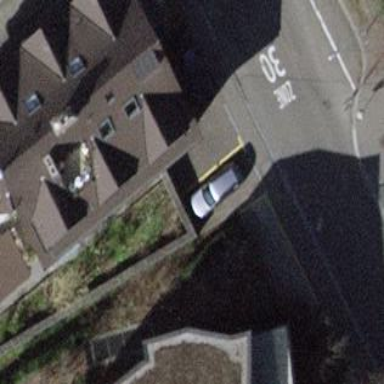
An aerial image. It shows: Garage.